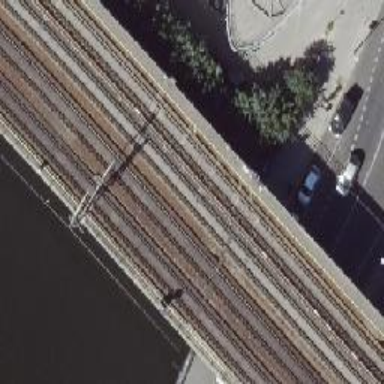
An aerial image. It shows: Bridge for electrified light rail. It has ballastless railway track.